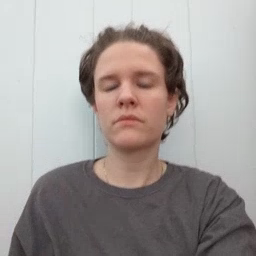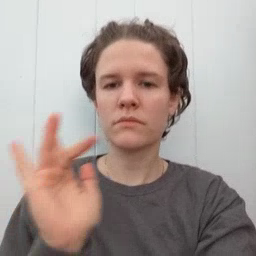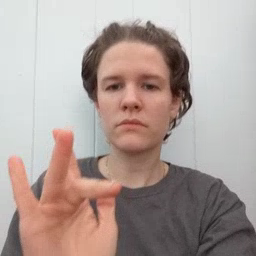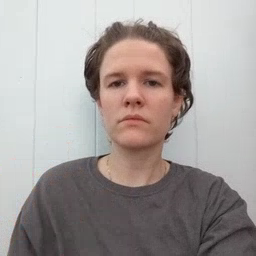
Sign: touch